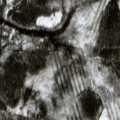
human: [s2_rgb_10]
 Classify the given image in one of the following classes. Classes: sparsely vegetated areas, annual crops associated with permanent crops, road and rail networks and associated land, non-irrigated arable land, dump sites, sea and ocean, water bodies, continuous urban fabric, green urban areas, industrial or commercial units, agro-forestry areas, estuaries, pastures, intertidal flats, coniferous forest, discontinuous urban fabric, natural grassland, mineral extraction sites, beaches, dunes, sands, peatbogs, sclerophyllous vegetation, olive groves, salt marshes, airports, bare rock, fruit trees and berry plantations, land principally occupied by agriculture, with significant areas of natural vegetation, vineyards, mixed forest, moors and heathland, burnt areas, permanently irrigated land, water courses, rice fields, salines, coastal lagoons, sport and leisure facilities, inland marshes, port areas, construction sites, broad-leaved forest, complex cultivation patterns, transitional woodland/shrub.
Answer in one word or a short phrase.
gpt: coniferous forest, transitional woodland/shrub, peatbogs